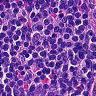
Metastatic tissue present: no